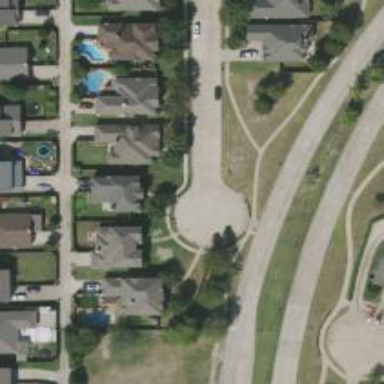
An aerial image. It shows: Circle-shaped turning circle on the road.